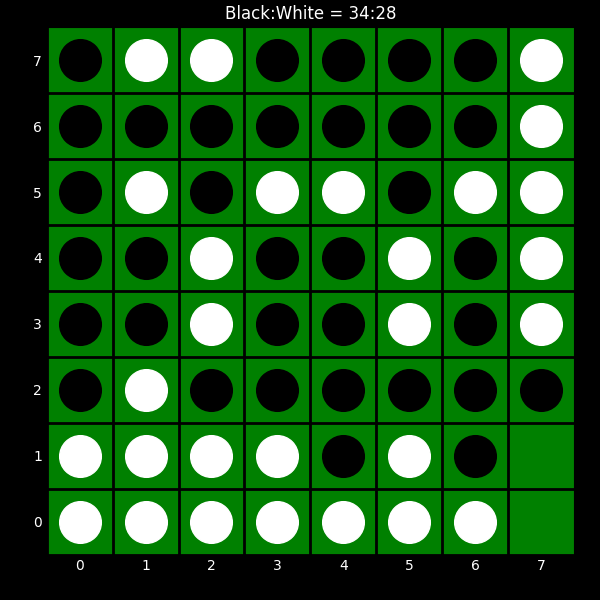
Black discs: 34
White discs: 28